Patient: sex F, age 75
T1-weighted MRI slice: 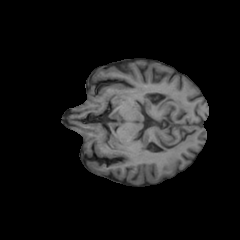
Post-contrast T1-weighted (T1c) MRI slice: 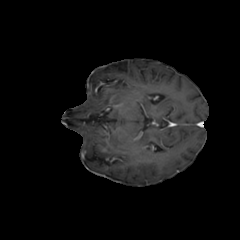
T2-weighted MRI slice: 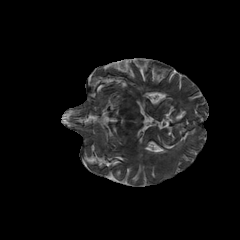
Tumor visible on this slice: no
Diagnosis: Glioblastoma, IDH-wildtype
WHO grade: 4